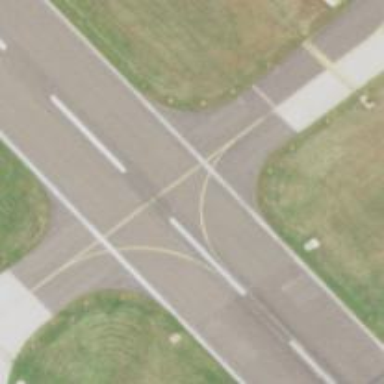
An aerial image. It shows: Image of taxiway at airport.